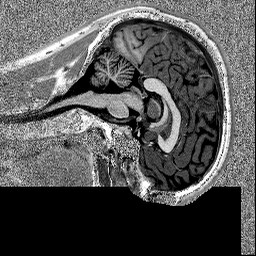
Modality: MP2RAGE
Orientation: sagittal
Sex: male